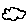
Label: cloud